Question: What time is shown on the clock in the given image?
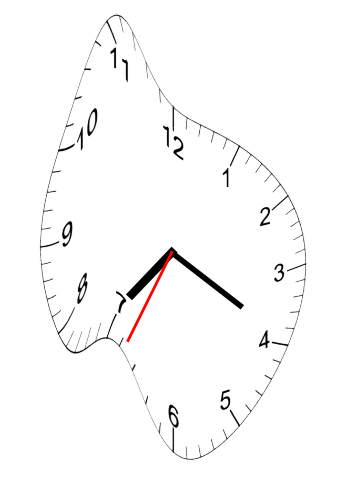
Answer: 07:19:34